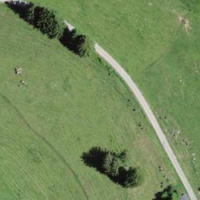
EUNIS habitat code: 24
Species observed at this site:
Eryngium alpinum
Vaccinium vitis-idaea
Tussilago farfara
Silene dioica
Campanula latifolia